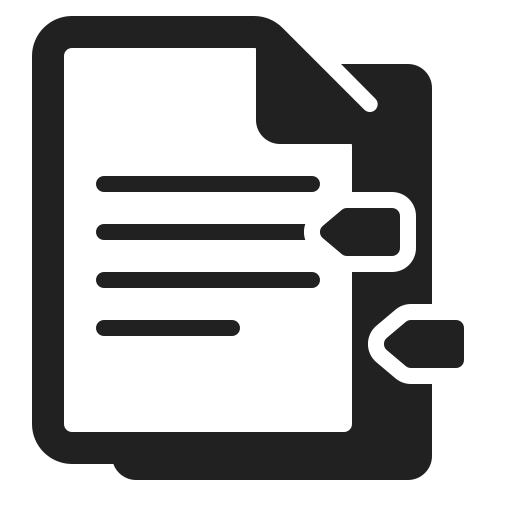
bookmark tabs high contrast